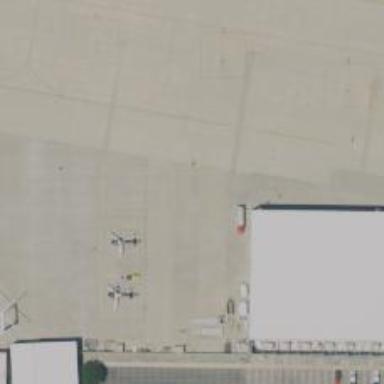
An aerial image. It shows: Image showing helipad at airport.